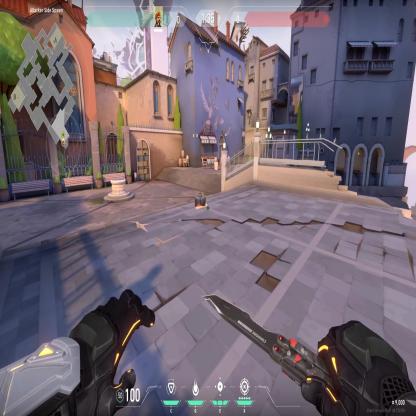
Label: dropped spike